Aerial crown-view tile of a tropical tree (Barro Colorado Island, Panama), acquired 20241014:
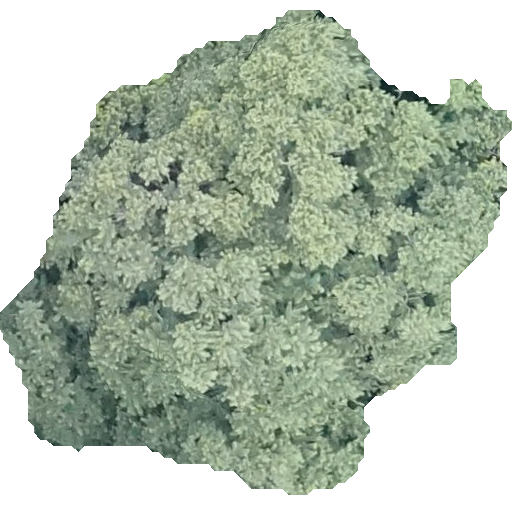
Species: Luehea seemannii
GBIF accepted scientific name: Luehea seemannii
Crown area: 253.628 m²